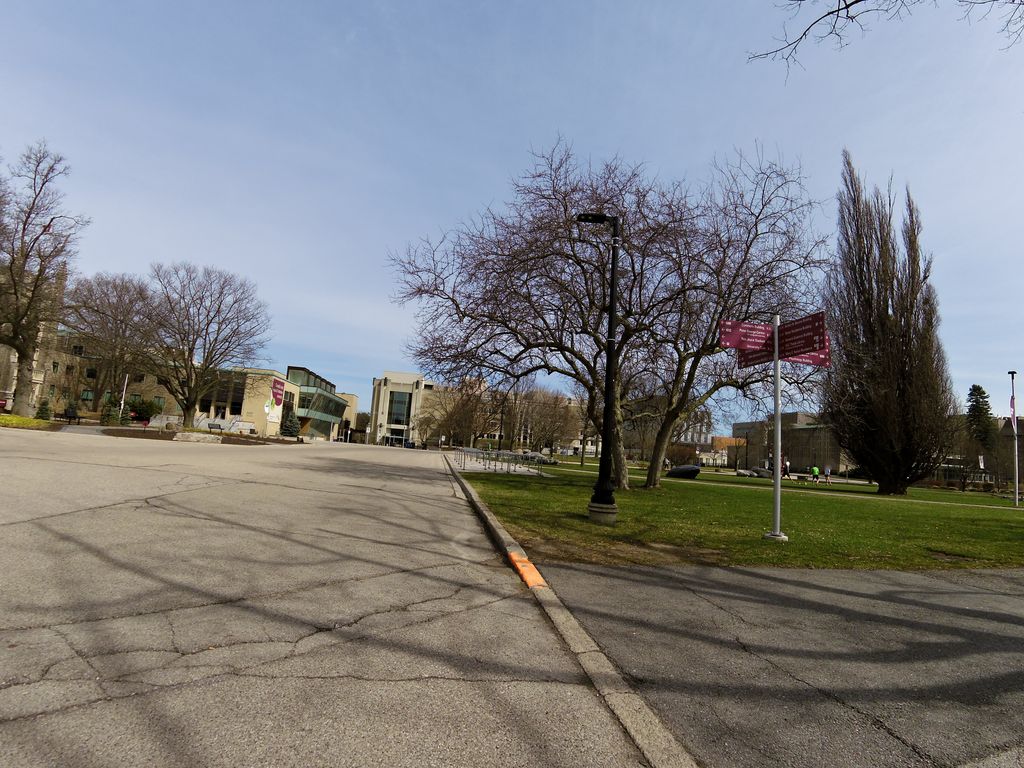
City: hamilton